Question: I have the newest version of 'AjaxMin' installed 'AjaxMin 5.14.5506.26202' in my ASP.Net project. I have tried to use the Report Viewer designer, and I receive an that it can't find the older version of AjaxMin.
I am using Visual Studio 2013 with the new version of the Report Viewer.
Can some please tell me how I can use the report view with the new version of AjaxMin?

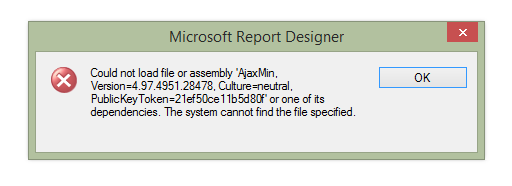
Answer: I had to install the old version again using the neget console
'''
Install-Package AjaxMin -Version 4.97.4951.28483
'''